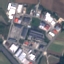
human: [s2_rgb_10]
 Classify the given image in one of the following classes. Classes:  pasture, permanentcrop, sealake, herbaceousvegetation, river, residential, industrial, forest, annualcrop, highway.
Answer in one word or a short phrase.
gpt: Industrial